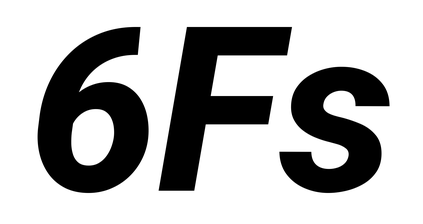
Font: Roboto-Italic_ExtraBold_Italic